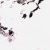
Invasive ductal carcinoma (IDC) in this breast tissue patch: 0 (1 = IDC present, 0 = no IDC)